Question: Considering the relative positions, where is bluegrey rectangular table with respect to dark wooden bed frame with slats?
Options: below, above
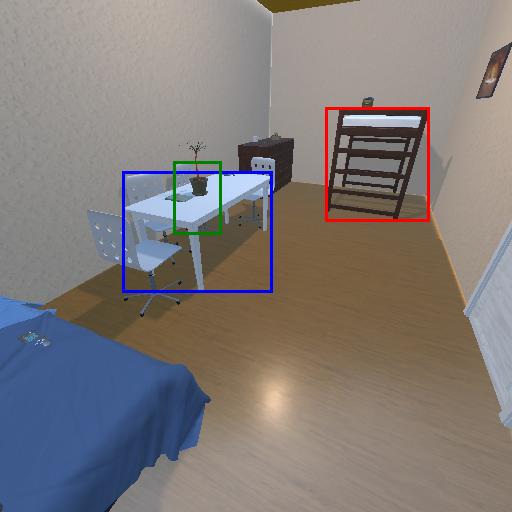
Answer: below